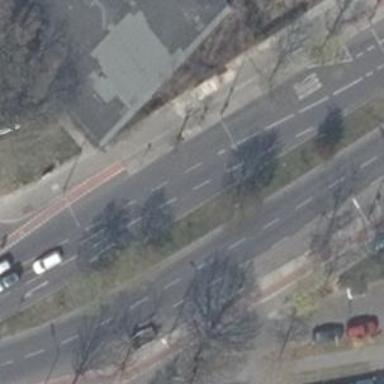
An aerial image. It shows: Secondary road with asphalt surface and cycle track on the right side.